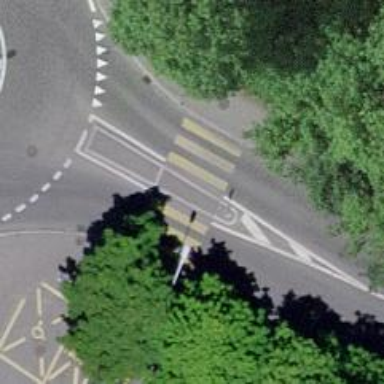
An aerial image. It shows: Zebra crossing with crossing island.